Question: I am working on OutSystems Development Environment 9.0.0.7.
Multiple developers are working on the same module.
The issue is when I am trying to publish my work, it is asking me if I want to Merge and Publish My work with other's changes.
If click Merge and publish, it kicks me out saying

The More information is,
'System.InvalidOperationException: Sequence contains no matching element at ServiceStudio.ViewImplementation.Framework.ProgressDialog.RunWorkerThread(PresenterContext presenterContext, Action optionalPreOperationThatCanBeSafelyAborted, Action1 operation, Action customPreOperationAborter) at ServiceStudio.ViewImplementation.WPFViewImplementationProvider.<>c__DisplayClass4b.<DoVerySlowOperation>b__49() at ServiceStudio.ViewImplementation.WPFViewImplementationProvider.DoSlowOperation<URL>'
Tried reinstalling the development Environment. Tried logging in using the other users credentials. Nothing seems to be working.I can open the other modules still. Not sure what the issue is, Any help with this is greatly appreciated.
Thanks
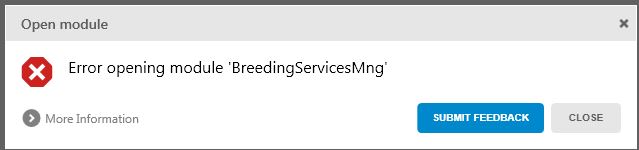
Answer: This is not your fault, it is an OutSystems Platform bug. I suggest you contact outsystems support for help, or if you prefer you can contact me directly using a private message.
Regards